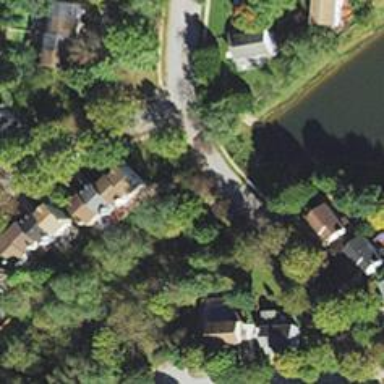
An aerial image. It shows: Residential area within neighborhood.